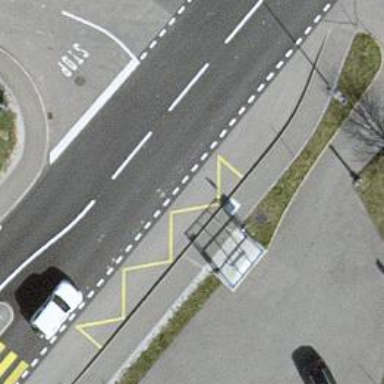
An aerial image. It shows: Bus stop with platform for public transport.